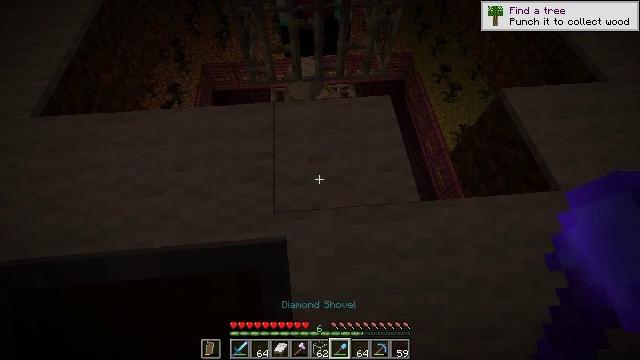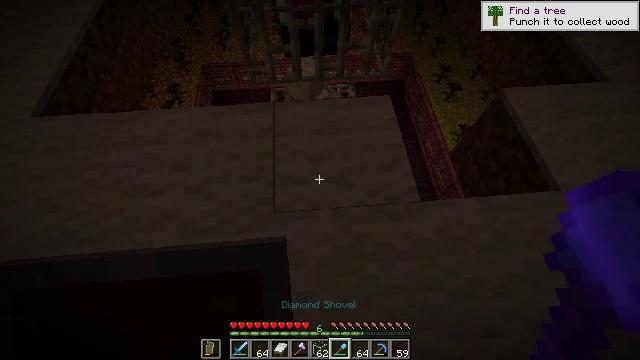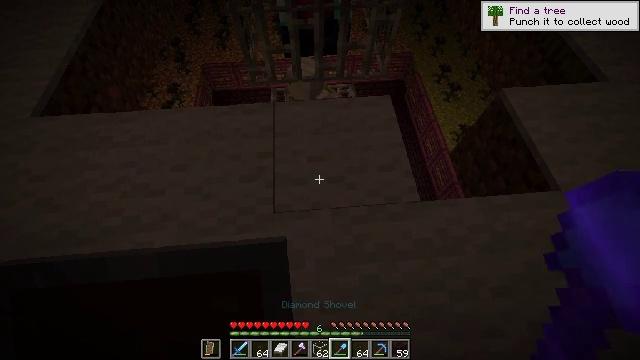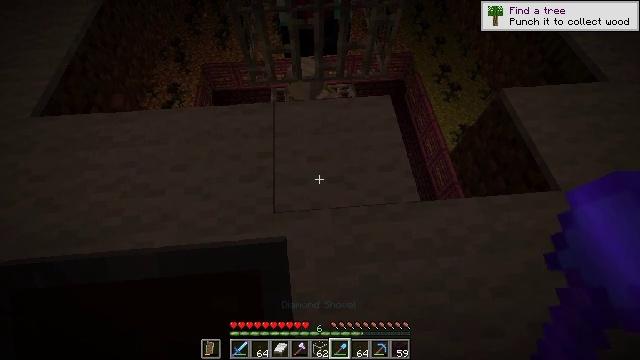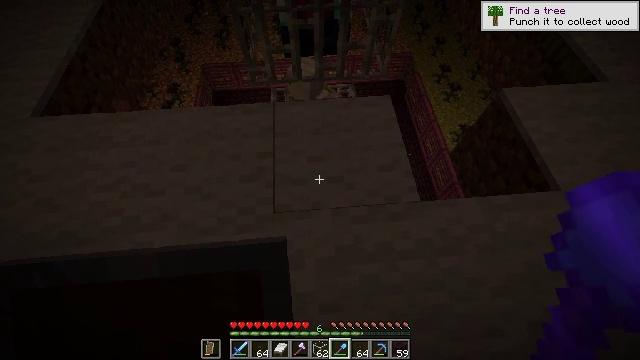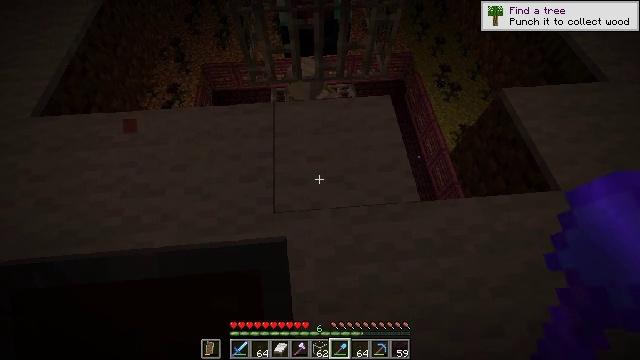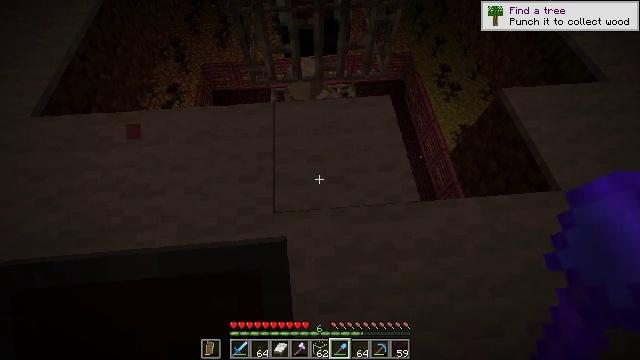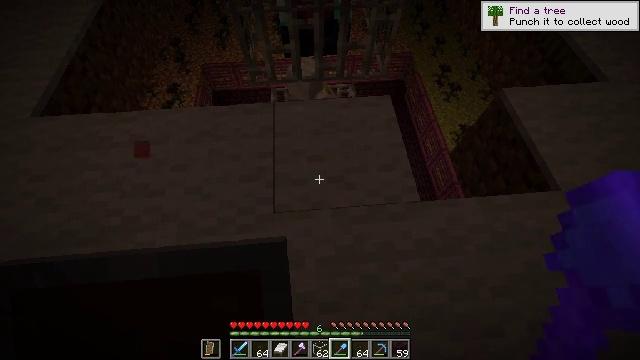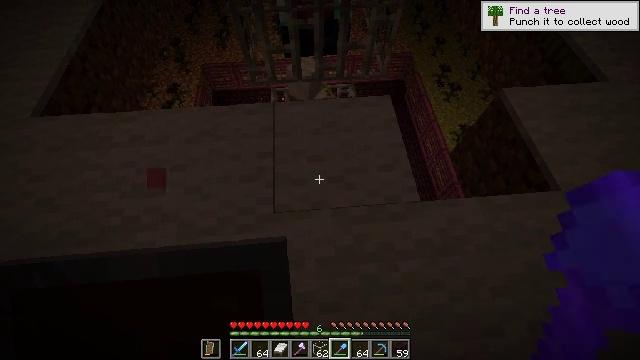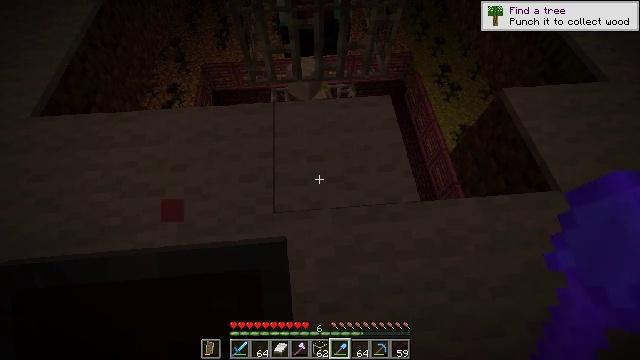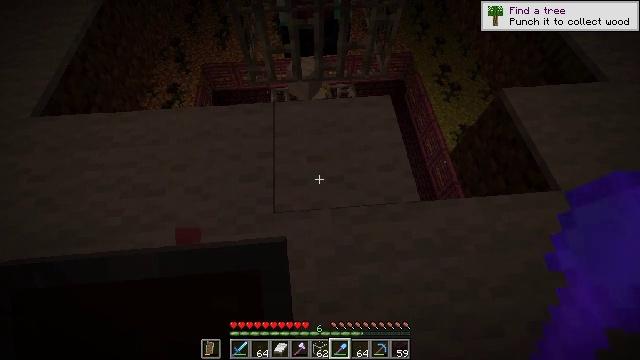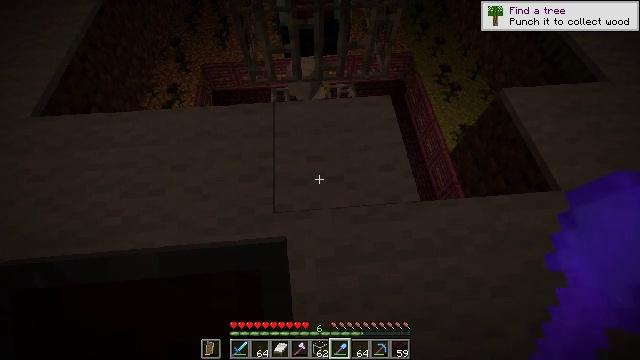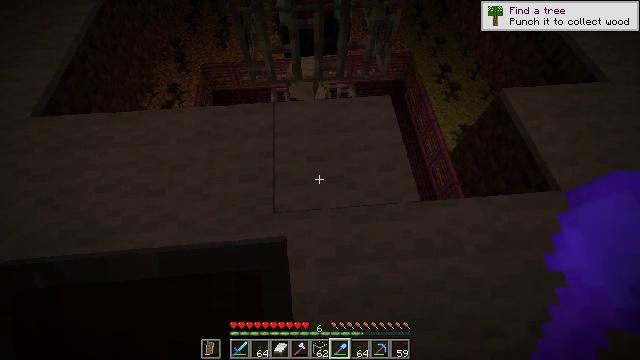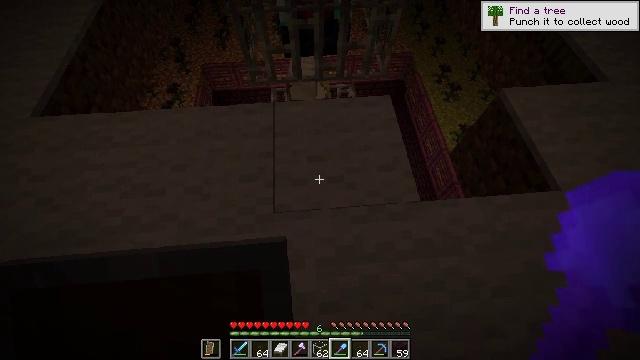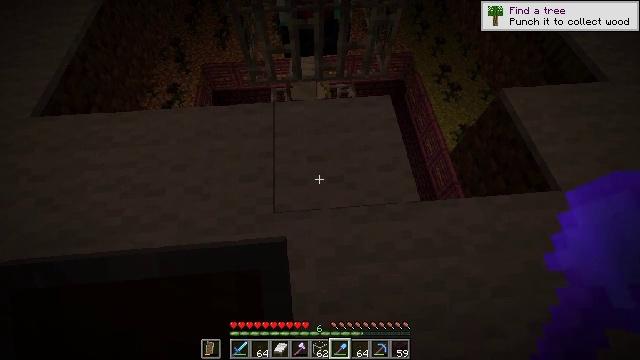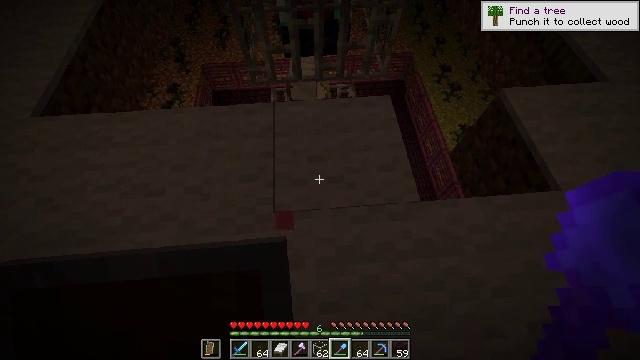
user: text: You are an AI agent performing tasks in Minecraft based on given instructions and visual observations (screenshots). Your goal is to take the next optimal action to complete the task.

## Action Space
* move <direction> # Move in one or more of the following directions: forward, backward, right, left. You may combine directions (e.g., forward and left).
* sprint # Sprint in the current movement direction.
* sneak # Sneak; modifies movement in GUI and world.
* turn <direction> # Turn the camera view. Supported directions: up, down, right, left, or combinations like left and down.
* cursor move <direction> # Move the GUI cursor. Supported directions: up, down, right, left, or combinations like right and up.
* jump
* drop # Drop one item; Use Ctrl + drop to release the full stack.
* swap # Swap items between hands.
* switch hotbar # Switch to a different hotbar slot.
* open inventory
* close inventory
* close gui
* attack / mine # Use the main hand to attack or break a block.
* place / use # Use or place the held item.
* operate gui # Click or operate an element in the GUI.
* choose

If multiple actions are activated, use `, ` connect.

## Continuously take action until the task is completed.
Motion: motion action
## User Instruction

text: Mine the white carpet.
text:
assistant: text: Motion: no_op
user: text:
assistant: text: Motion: no_op
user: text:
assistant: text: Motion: no_op
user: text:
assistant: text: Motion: no_op
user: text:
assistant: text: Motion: no_op
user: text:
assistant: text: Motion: no_op
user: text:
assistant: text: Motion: no_op
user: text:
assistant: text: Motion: no_op
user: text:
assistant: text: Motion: no_op
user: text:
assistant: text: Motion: no_op
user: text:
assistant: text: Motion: no_op
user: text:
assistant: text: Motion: no_op
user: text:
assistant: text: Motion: no_op
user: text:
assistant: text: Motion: no_op
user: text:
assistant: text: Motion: no_op
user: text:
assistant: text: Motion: no_op
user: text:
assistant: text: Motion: no_op
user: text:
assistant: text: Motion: no_op
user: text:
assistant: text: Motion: no_op
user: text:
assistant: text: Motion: no_op
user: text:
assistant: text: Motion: no_op
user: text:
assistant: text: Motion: no_op
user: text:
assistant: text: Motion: no_op
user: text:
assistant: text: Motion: no_op
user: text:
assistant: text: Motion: no_op
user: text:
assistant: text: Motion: no_op
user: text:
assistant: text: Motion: no_op
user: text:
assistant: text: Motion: no_op
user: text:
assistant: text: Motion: no_op
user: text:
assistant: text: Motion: no_op